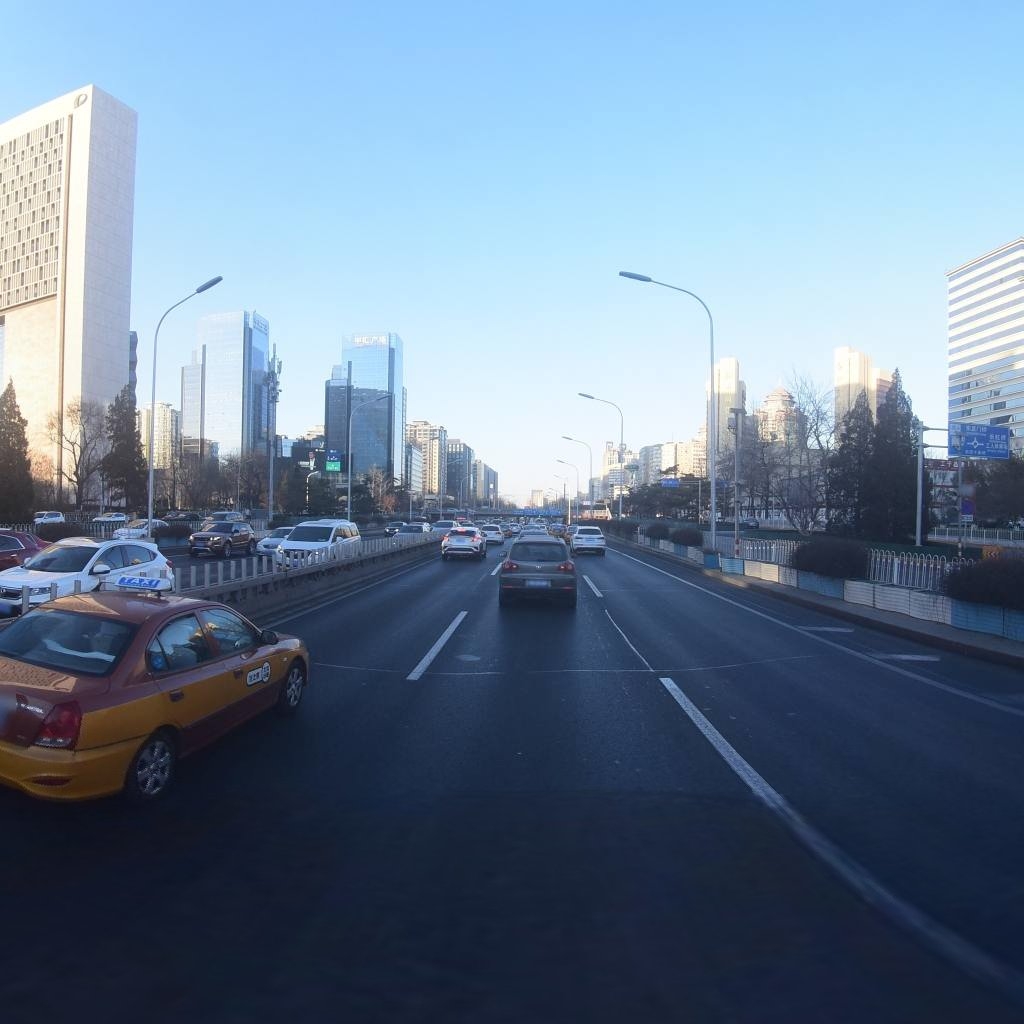
Region: Dongcheng
Road damage annotations: transverse patch, longitudinal patch